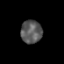
Tissue: prostate
Cell type: T cells
Senescence score: 0.2994
Nuclear area (px): 478
Mean DAPI intensity: 89.341